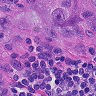
Metastatic tissue present: yes